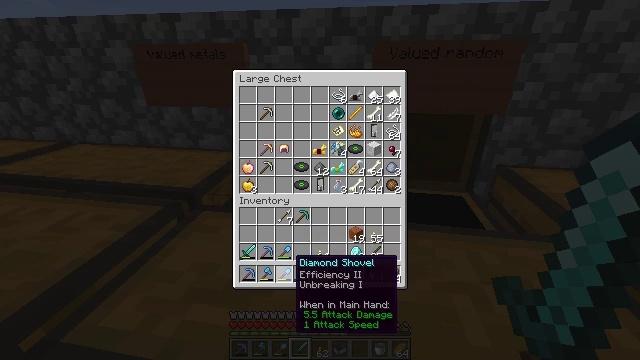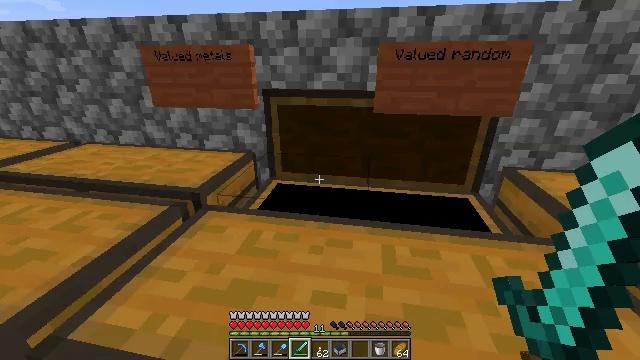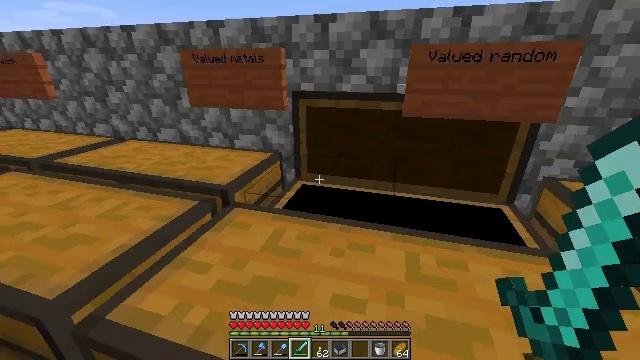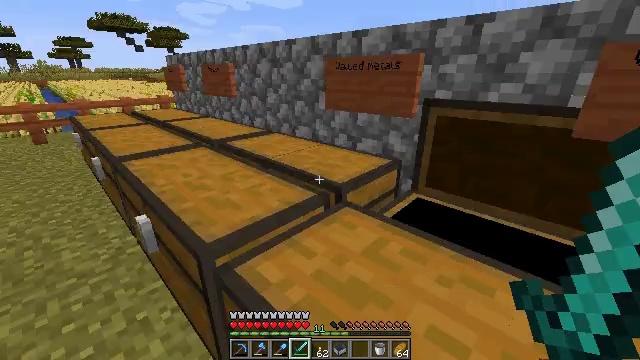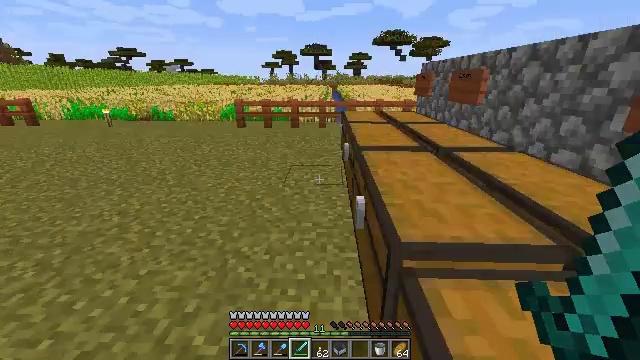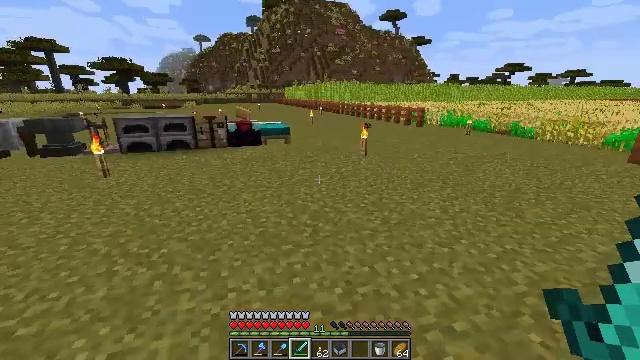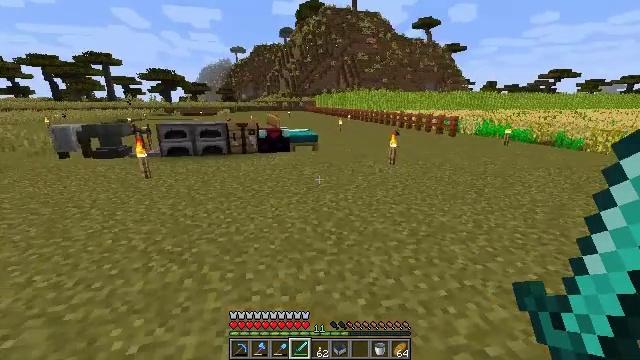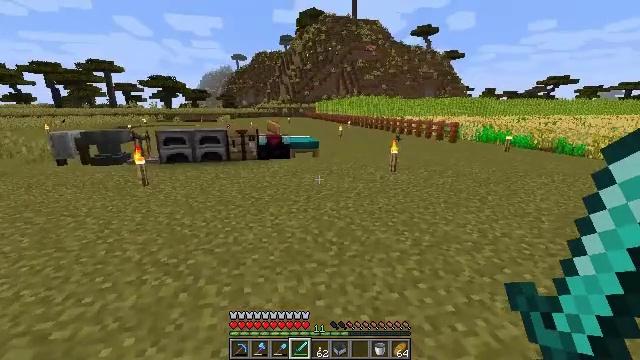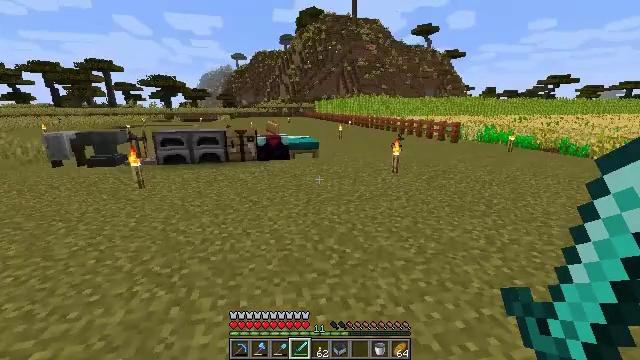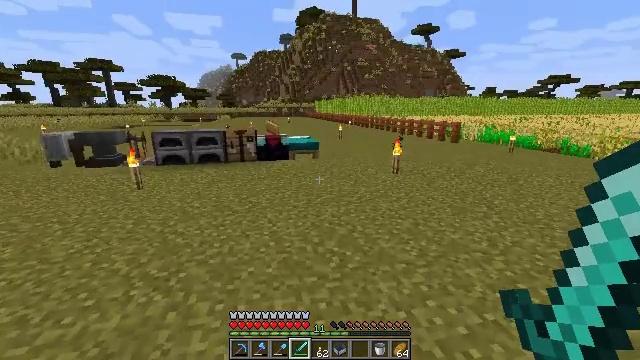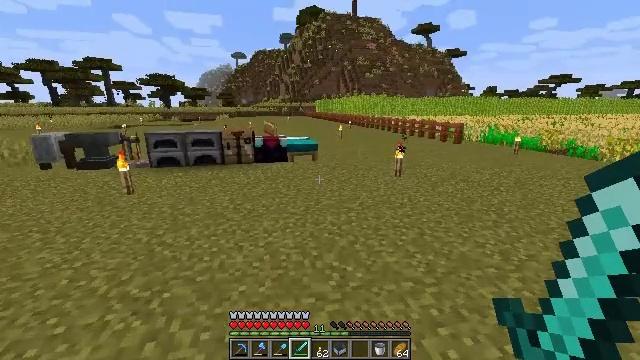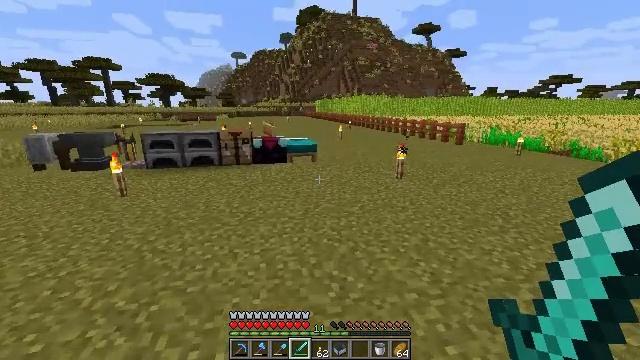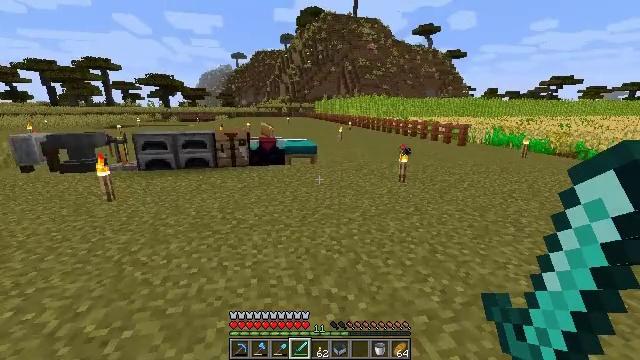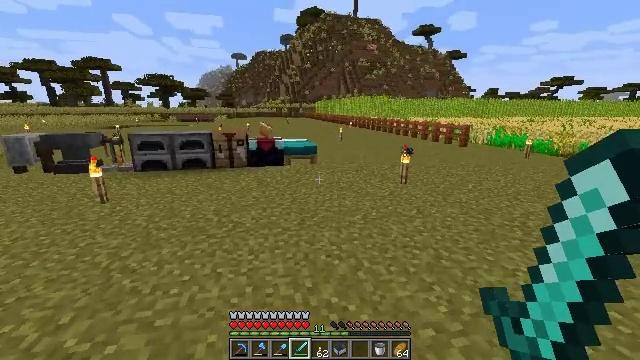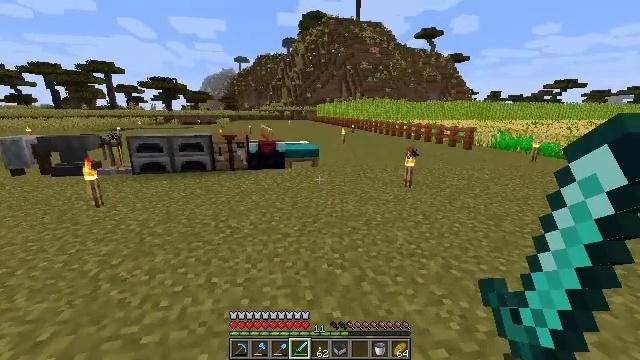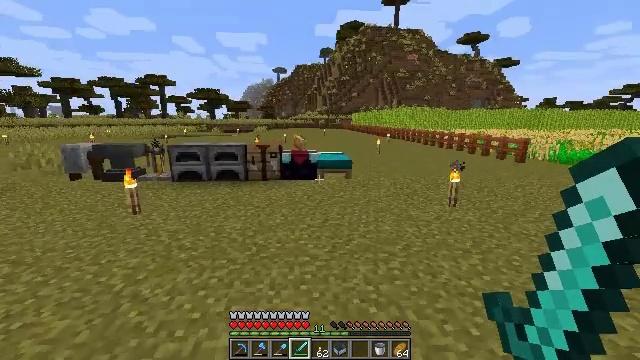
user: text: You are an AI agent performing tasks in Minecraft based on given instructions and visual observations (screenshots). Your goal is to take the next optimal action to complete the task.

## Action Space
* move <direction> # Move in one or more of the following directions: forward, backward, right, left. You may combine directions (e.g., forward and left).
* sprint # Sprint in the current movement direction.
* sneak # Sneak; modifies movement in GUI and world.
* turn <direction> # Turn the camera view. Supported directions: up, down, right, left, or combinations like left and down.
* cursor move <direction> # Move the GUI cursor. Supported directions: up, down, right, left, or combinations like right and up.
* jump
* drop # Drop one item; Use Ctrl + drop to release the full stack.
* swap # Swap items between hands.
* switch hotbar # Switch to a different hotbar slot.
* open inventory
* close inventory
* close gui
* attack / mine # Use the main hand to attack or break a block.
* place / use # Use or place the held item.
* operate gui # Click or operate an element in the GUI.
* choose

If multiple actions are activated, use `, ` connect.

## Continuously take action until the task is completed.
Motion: motion action
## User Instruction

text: Craft a diamond shovel.
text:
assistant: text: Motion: cursor move left
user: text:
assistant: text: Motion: turn left, close gui
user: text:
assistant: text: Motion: turn left and up
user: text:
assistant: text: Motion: turn left and up
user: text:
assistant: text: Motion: turn left and up
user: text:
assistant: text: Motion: turn left and up
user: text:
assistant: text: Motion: move forward, turn up
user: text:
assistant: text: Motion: move forward
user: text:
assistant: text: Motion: move forward
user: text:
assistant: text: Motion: move forward
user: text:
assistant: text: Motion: move forward
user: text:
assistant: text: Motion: move forward
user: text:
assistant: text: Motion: move forward
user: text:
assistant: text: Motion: move forward
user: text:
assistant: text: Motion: move forward, turn left and up
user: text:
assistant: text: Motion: move forward, turn left and up
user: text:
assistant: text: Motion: move forward, turn left
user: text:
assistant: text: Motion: move forward
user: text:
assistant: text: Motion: move forward, turn left
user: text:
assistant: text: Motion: move forward
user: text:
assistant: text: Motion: move forward
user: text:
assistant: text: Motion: move forward
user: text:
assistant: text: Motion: move forward
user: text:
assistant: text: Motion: move forward
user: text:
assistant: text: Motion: move forward
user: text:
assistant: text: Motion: move forward
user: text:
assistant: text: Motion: move forward
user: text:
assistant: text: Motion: move forward
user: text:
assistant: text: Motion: move forward, turn down
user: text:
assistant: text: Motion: move forward, turn down